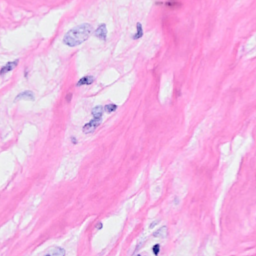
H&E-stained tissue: Breast